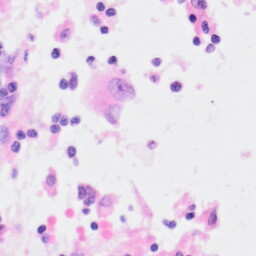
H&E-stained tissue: Kidney